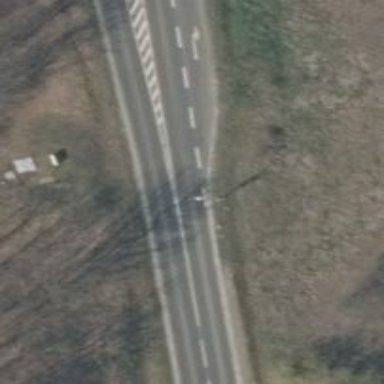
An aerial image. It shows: Primary highway with asphalt surface and sidewalks on both sides.